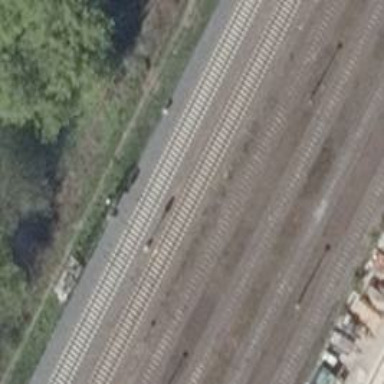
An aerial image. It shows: Railway signal.